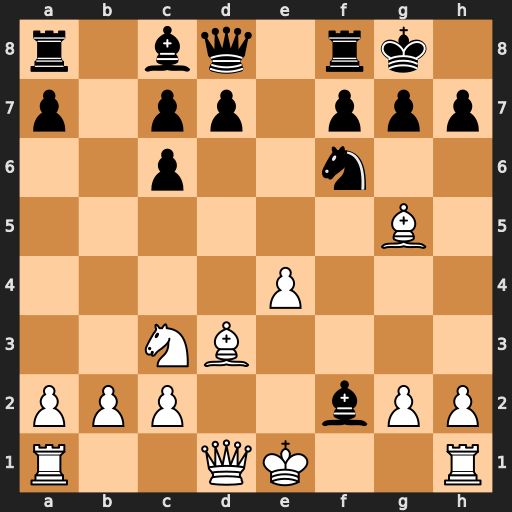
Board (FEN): r1bq1rk1/p1pp1ppp/2p2n2/6B1/4P3/2NB4/PPP2bPP/R2QK2R
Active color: w
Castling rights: KQ
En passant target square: -
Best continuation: Kxf2